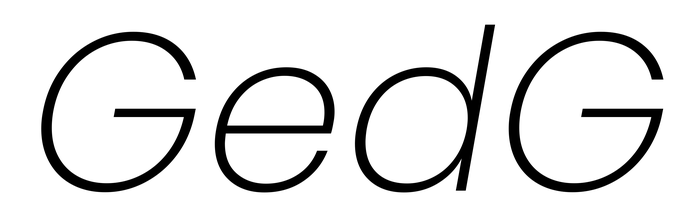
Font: Poppins-ExtraLightItalic